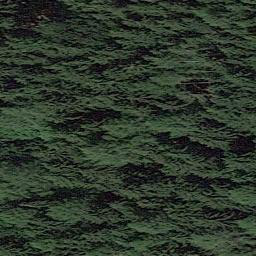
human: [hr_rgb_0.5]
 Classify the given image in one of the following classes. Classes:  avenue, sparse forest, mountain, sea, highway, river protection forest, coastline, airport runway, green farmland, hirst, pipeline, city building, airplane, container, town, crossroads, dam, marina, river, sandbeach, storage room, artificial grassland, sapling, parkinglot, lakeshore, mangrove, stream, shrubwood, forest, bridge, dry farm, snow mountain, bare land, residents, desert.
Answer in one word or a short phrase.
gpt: forest